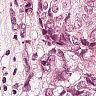
Metastatic tissue present: yes